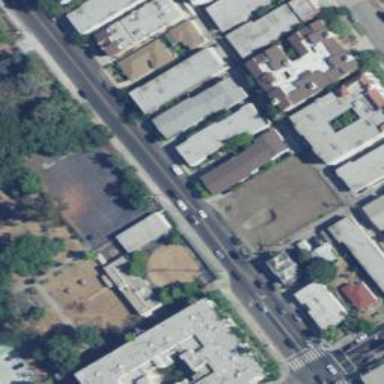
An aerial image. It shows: Tertiary road with asphalt surface surrounded by residential buildings.